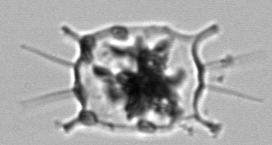
Label: Odontella